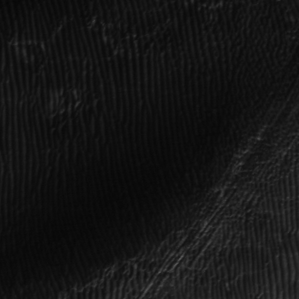
Label: frost